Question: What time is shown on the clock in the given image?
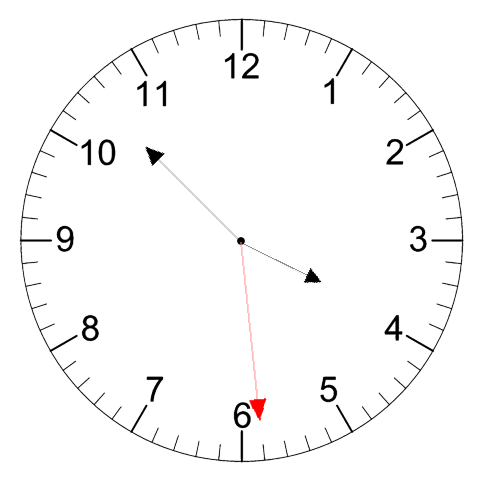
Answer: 03:52:29